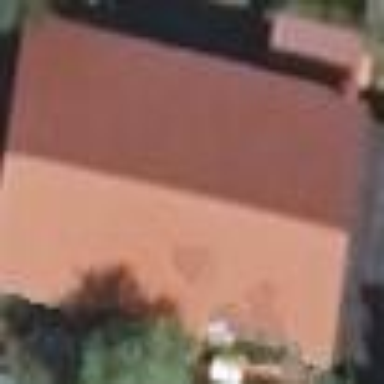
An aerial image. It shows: Gabled house with the roof oriented along the building.